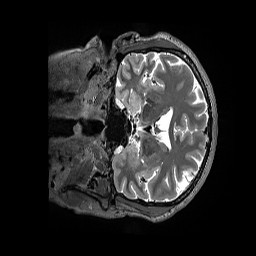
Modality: T2w
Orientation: coronal
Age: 51
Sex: female
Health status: ill
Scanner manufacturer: siemens
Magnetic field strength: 3 T
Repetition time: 3.2 s
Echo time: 0.564 s